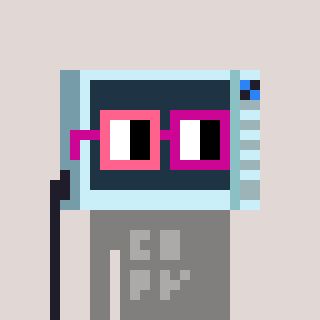
a pixel art character with square pink and red glasses, a microwave-shaped head and a bluegrey-colored body on a warm background